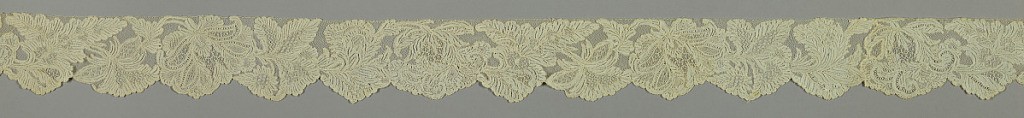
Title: Border
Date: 1700–1750
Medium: linen Technique: needle lace with ground of loop and twist with twist return
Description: Band of Point de Venise à Réseau in a design of floral clusters balanced by foliated forms in a dense, allover pattern. Fond: bride tortillée. Modes: portes, enchainettes.